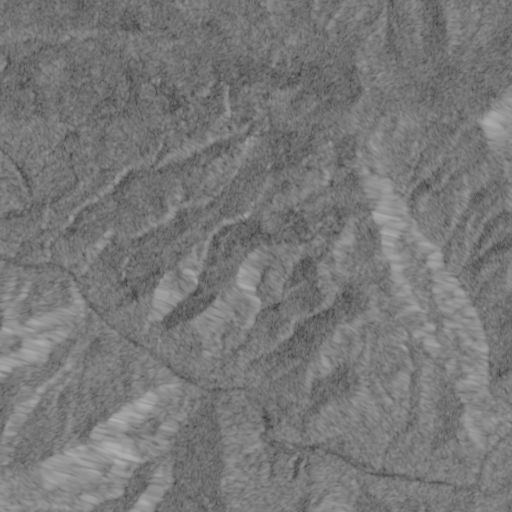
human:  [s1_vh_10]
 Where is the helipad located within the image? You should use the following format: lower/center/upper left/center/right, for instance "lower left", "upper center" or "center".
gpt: The helipad is located in the upper center of the image.
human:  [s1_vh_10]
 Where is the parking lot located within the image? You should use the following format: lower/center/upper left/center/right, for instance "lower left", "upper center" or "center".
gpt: The parking lot is located in the upper left of the image.
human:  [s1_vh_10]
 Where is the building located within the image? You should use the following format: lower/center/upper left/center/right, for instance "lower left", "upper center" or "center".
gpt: There is no building in the image.

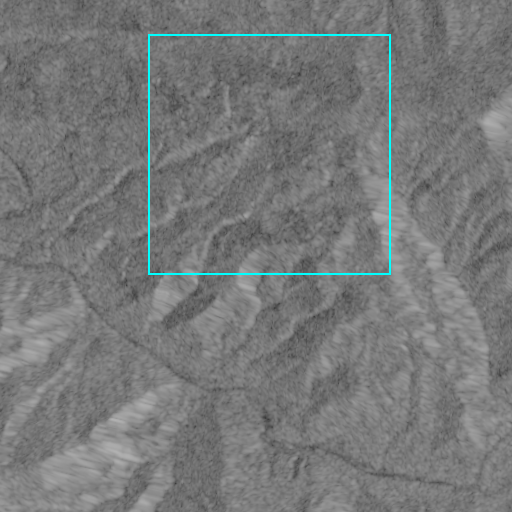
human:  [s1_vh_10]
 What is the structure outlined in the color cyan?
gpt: The structure outlined in cyan is a quarry.
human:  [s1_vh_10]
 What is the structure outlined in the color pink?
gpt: There is no pink outline.